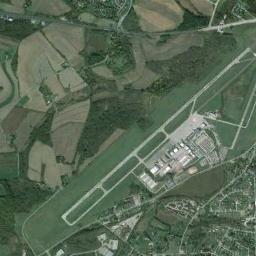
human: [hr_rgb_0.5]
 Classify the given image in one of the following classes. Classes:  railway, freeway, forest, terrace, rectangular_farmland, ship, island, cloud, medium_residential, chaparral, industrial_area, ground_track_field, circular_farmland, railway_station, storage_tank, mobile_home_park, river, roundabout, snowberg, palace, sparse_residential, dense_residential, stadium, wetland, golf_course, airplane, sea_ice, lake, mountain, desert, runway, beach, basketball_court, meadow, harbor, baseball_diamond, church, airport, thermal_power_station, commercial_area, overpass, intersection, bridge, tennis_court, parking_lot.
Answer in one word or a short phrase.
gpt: airport